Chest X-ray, PA view. Patient: 54 years old, sex M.
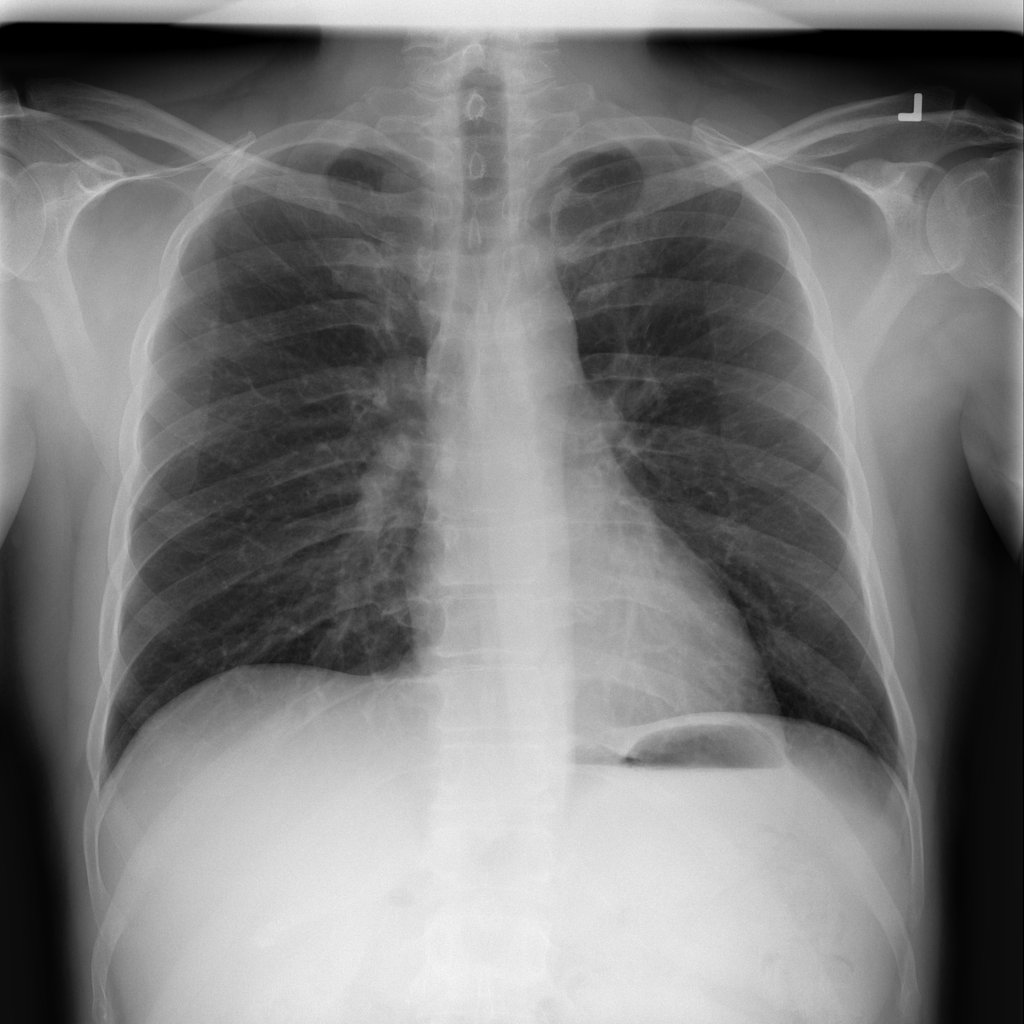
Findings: No Finding